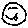
Label: smiley face